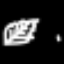
Label: leaf